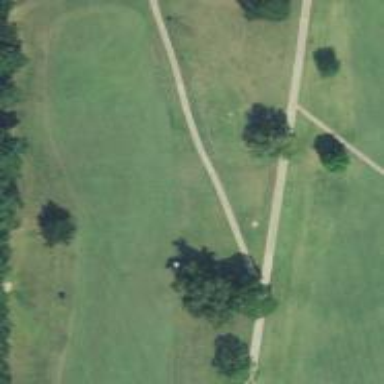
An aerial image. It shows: View of golf hole.